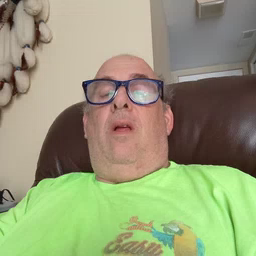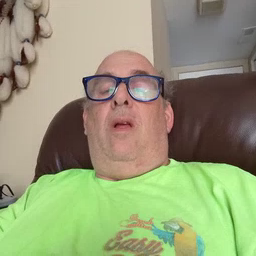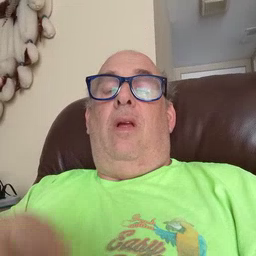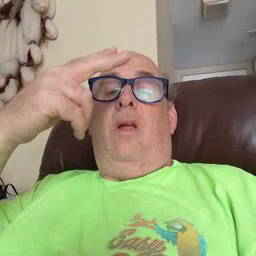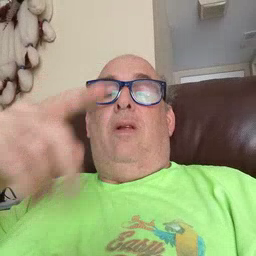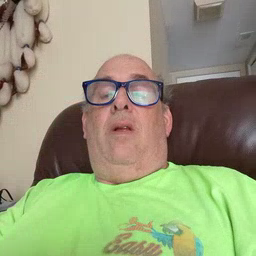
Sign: high